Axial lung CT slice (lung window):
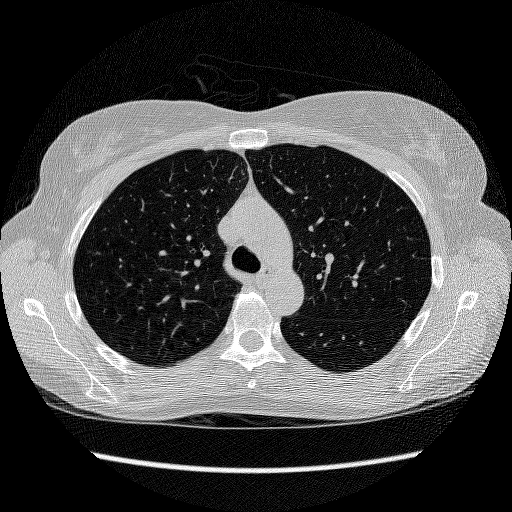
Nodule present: no